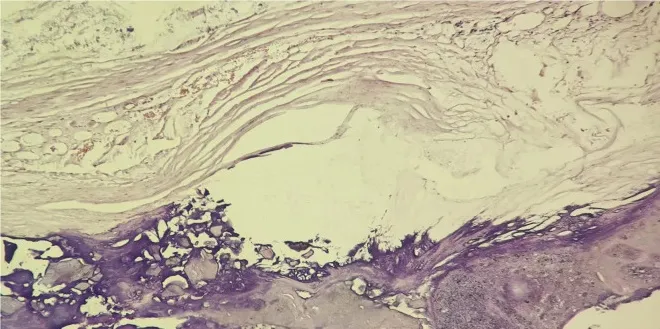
Hematoxylin and eosin staining of the pathological specimen reveals that the neoplasm of the right adrenal gland shows cystic changes, the wall of the capsule is calcified tissue, and the capsule is filled with patches of necrotic tissue.
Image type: pathology (h&e)